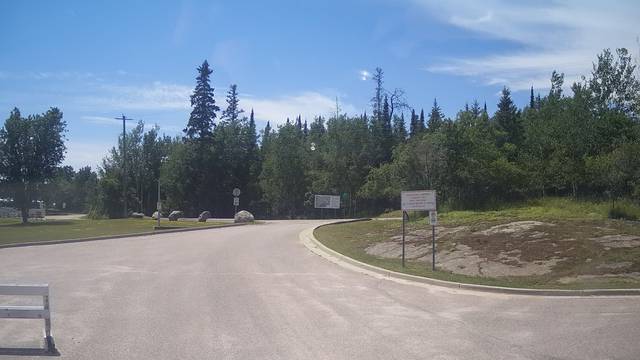
Region: Canada
Coordinates: 49.753, -94.48